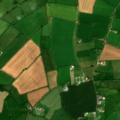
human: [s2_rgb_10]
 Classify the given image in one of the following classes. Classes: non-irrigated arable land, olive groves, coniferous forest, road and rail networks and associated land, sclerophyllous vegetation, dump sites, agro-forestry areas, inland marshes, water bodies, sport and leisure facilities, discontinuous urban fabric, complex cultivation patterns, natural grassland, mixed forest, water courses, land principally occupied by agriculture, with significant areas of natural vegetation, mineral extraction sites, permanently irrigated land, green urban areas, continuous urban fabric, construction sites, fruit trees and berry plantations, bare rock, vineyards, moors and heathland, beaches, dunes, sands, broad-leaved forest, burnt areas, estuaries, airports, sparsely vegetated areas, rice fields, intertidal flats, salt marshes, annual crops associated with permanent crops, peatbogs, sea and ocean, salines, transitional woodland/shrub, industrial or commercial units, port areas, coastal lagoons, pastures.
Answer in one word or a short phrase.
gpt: non-irrigated arable land, pastures